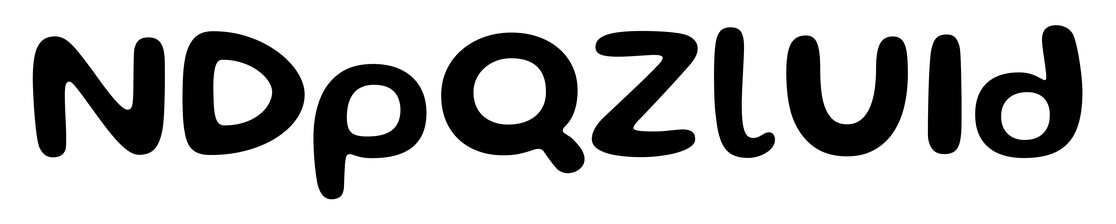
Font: Gluten_Medium